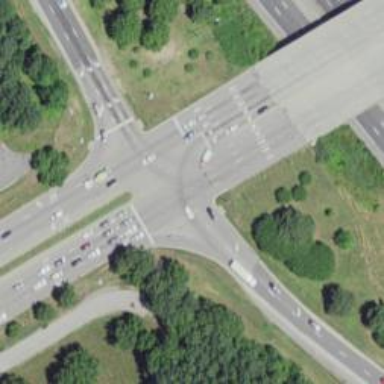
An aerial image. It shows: Asphalt trunk link road.